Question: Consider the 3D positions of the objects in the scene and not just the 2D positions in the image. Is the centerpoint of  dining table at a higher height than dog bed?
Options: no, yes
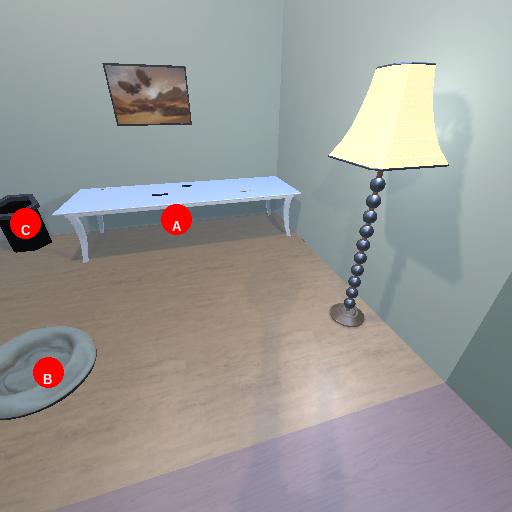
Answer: no